Field crop: maize
Growth stage: 2
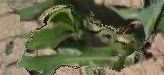
Species: maize